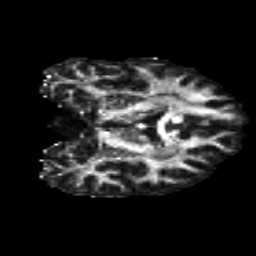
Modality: FA
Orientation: coronal
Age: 28
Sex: male
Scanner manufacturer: siemens
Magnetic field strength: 3 T
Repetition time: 8.8 s
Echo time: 0.085 s